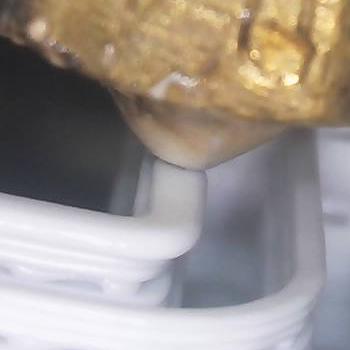
Flow rate: 267%